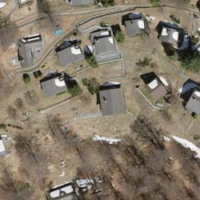
EUNIS habitat code: 44
Species observed at this site:
Silene dioica
Podarcis muralis
Malva moschata